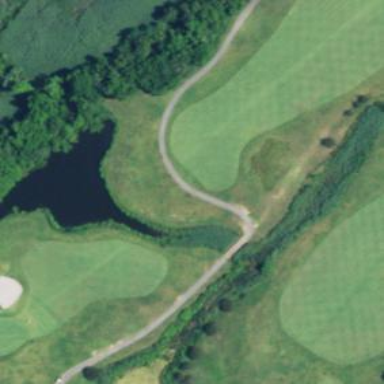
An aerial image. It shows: Water hazard on golf course.